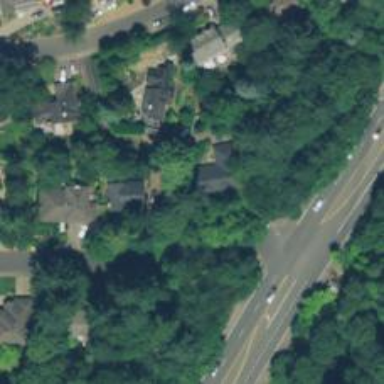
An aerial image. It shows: Residential road with sidewalk on the left.